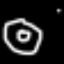
Label: donut